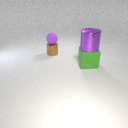
small purple rubber sphere above small brown metal cylinder